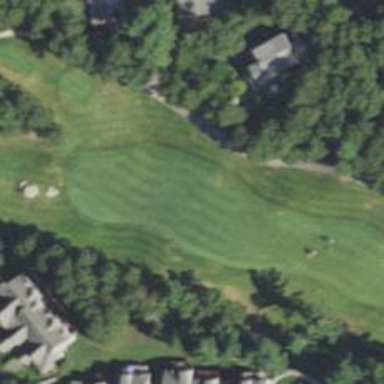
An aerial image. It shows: Golf hole.